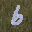
Label: 6